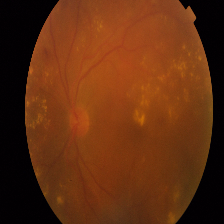
Diabetic retinopathy grade: Proliferative DR